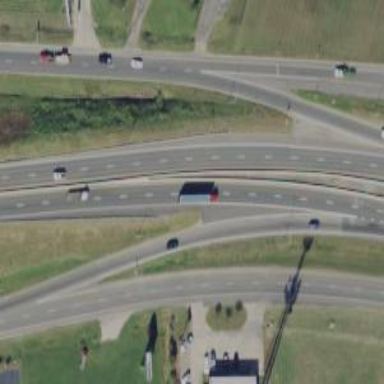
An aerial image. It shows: Trunk highway with expressway features.